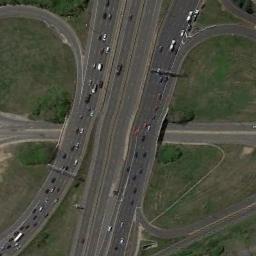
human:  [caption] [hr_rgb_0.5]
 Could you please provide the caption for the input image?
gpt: The overpass is next to the grass with some cars .

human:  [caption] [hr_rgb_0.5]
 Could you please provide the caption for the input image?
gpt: The overpass is over the roads on the lawn and some cars are driving on the overpass .

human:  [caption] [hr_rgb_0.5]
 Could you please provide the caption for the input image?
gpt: Many cars are on the overpass .

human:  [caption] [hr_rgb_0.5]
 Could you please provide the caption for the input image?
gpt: Here are two parallel overpasses .

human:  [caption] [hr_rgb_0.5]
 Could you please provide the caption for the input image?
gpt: There are green meadows around the overpass .